Question:
Above is my button and i want to remove default shadow also, I have successfully removed background but shadow is still there below is my xml code
'''
<Button
android:layout_width="wrap_content"
android:layout_height="wrap_content"
android:text="@string/create_account"
android:id="@+id/buttonCreateAccount"
android:layout_gravity="center_horizontal"
android:background="@null"
style=""
android:shadowRadius="@null"
android:drawableBottom="@null"
/>
'''
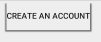
Answer: use following style
'''
style="?android:attr/borderlessButtonStyle"
'''